Question: In my app, I have an image view and two buttons, I want to create an array of images, when the app is started, the first image should be displayed, then when the buttons are pressed, the next image or previous image should be displayed(in run time) in the image view.

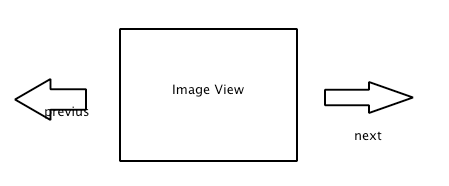
Answer: '''
UIImage* image;
image = [UIImage imageNamed:[NSString stringWithFormat:@"%@ %d",name]];
[array addObject:[NSArray arrayWithObjects:[NSString stringWithFormat:@"%@ %d",name], nil]];
'''